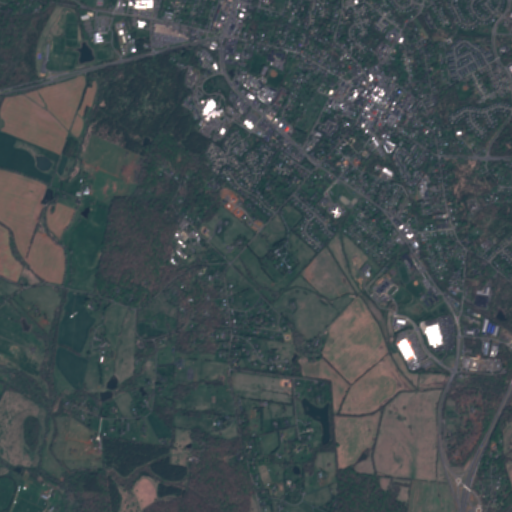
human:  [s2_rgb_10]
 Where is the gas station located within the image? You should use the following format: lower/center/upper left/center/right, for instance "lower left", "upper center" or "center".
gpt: The gas station is located in the upper center of the image.
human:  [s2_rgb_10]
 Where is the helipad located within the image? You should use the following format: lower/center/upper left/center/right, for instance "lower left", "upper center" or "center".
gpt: The helipad is located in the upper center of the image.
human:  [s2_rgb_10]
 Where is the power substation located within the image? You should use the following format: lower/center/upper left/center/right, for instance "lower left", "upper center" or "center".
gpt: The power substation is located in the center right of the image.
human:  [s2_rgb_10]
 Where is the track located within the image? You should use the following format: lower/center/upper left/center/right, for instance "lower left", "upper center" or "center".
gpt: The track is located in the center right of the image.
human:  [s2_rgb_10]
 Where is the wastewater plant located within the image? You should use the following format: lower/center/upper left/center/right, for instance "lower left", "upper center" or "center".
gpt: The wastewater plant is located in the upper left of the image.
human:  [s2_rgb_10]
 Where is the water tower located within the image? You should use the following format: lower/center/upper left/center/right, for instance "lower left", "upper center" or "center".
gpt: The water tower is located in the upper right of the image.
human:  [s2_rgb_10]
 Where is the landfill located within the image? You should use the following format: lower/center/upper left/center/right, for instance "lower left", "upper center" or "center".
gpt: There is no landfill in the image.